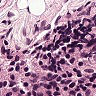
Metastatic tissue present: no